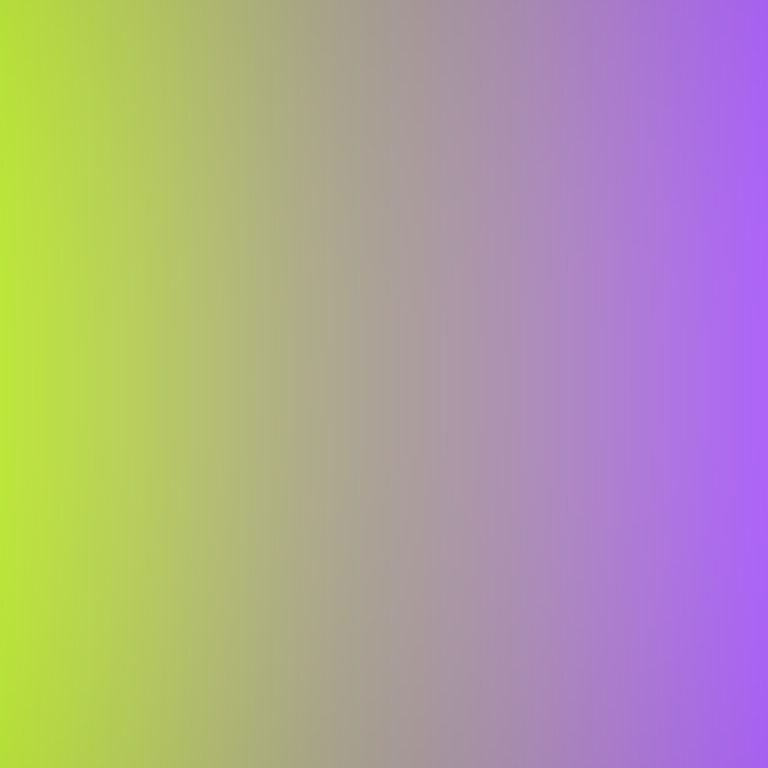
Abstract light effect, smooth gradient from vibrant green to soft purple, calm atmosphere, diffuse light, no room, no furniture, no objects.